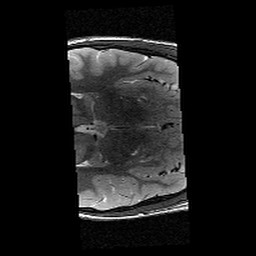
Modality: T2w
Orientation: axial
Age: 13
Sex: male
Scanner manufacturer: siemens
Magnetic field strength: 3 T
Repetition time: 9.23 s
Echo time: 0.067 s